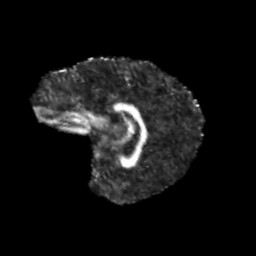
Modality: FA
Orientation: sagittal
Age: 9
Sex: male
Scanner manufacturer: siemens
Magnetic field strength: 3 T
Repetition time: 3.8 s
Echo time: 0.07 s